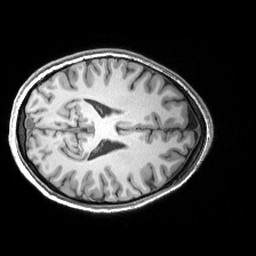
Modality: T1w
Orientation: axial
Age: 21
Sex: female
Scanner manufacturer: siemens
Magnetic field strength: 3 T
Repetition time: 2.53 s
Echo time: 0.00299 s